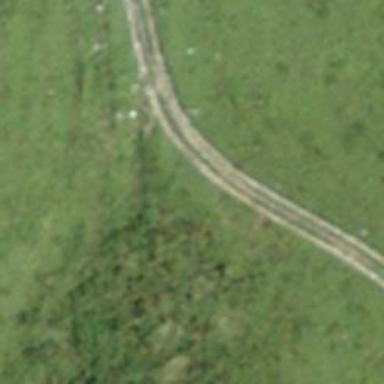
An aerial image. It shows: Gravel track with grade 4 classification.